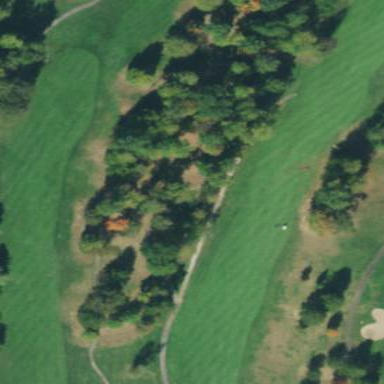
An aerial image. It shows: Grassy area designated as golf fairway.